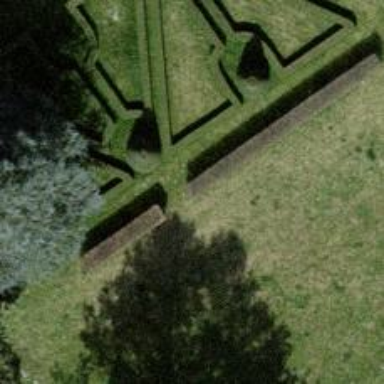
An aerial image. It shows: Hedge acting as barrier.